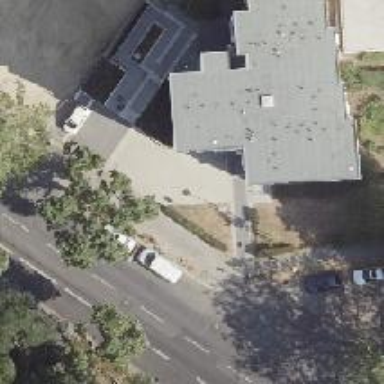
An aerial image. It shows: Kindergarten.